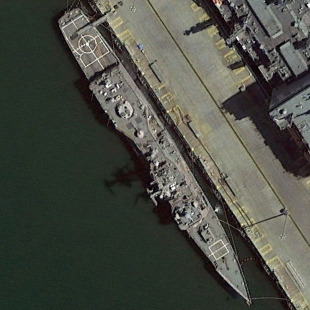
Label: Ticonderoga-class_cruiser